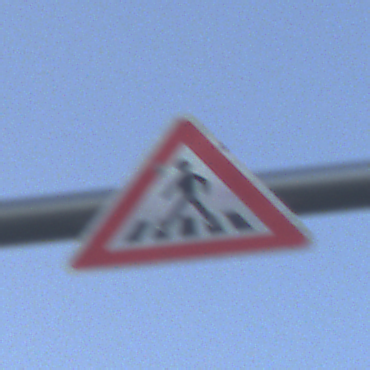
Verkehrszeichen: FussgaengerueberwegRechts
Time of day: SunriseSunset
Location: Outdoor (RoadRail)
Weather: PartlyCloudy
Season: NotSpecified
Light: Natural